Question: I have two lines with DIV's on each line. There are 3 div's on the first line. On the second line there are 2 div's, leaving the last column empty. Each div is set to inline-block so they can be next to each other.
The 3rd div on the first line has a collapsible link, that expands when clicked. The div becomes longer than the others on the same line.
When that div is expanded, it naturally pushes down the div's on the second line. I would like for the div's on the second line to not be pushed down. How can I achieve this?
Here is a drawing of what I would like to achieve.

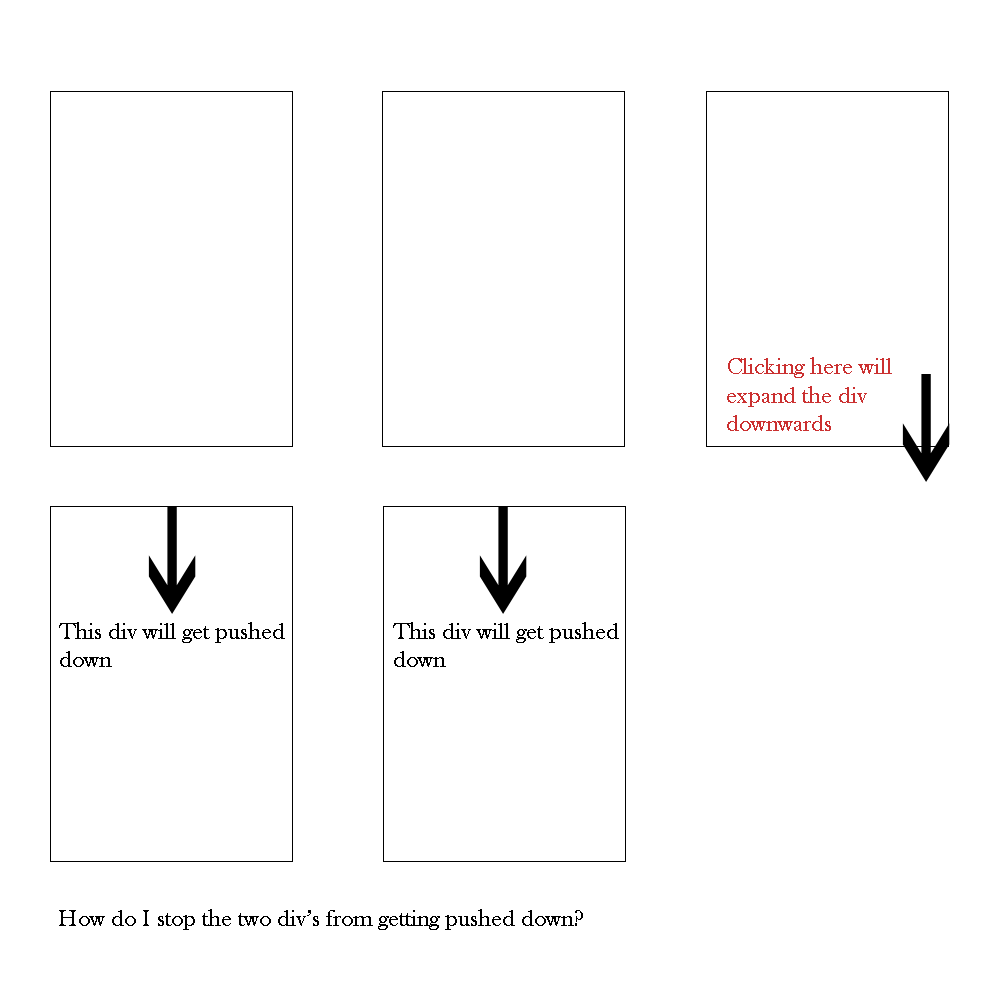
Answer: I don't know the purpose of your code but you may want to divide them by columns and avoiding the negative margins, if that works for you, <URL>:
:
'''
<div id="Column1">
<div class="block"></div>
<div class="block"></div>
<div class="block clear"></div>
<div class="block"></div>
</div>
<div class="block big"></div>
'''
:
'''
#Column1 {
float: left;
}
.block {
width: 50px;
height: 80px;
background: grey;
float: left;
margin-right: 10px;
margin-bottom: 10px;
}
.clear {
clear: both;
}
.big {
height: 170px;
}
'''
Or else, using negative margins (<URL>:
:
'''
<div class="block"></div>
<div class="block"></div>
<div class="block big"></div>
<div class="block clear"></div>
<div class="block"></div>
'''
:
'''
.block {
width: 50px;
height: 80px;
background: grey;
float: left;
margin-right: 10px;
margin-bottom: 10px;
}
.clear {
clear: both;
}
.big {
height: 170px;
margin-bottom: -80px;
}
'''